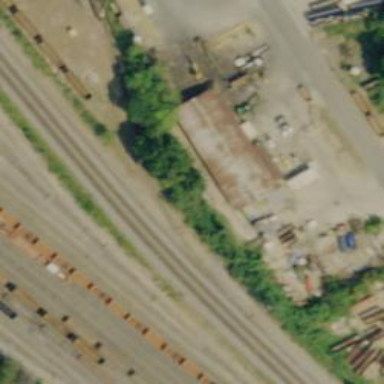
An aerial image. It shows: Railway spur service.